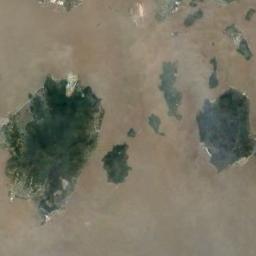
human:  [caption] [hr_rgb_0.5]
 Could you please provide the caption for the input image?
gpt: There are many islands of different shapes and sizes .

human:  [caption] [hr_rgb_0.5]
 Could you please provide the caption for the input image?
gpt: There are a group of green islands on the yellowed sea, And there are green vegetation on the island .

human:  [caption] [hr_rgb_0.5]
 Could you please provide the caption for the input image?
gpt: The archipelago with some islands of different sizes is surrounded by yellow waters .

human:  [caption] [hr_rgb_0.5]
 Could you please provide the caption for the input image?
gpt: The island looks desolate .

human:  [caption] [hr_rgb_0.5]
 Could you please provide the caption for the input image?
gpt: There are some green islands surrounded by yellow water .